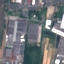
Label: Industrial